На каменистом дне водоема лежит куб (см. рис.), материал которого имеет плотность, в $7$ раз большую плотности воды. Ребро куба $a=2~м$. Куб пытаются поднять со дна с помощью устройства, работающего по принципу присоски, — квадратного со стороной $a$ щита, плотно прилегающего к верхней грани куба, из-под которого откачивается воздух до давления $p\approx 0$.
Можно ли с помощью этого устройства поднять куб до поверхности? Если нет, то на какой глубине он оторвется от присоски? $p_{атм}\approx 10^5~Па$, $g \approx 10~м/с^2$, $\rho_в=10^3~кг/м^3$.
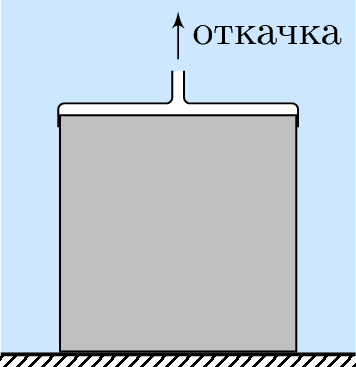
Ответ: Куб оторвется от присоски на глубине (отсчитываемой от верхней грани куба) $$h=\left(\frac{\rho_т}{\rho_в}-1\right) a - \frac{p_{атм}}{\rho_в g}=2~м$$
Темы:
T, Статика, Всероссийские, Гидростатика, Давление